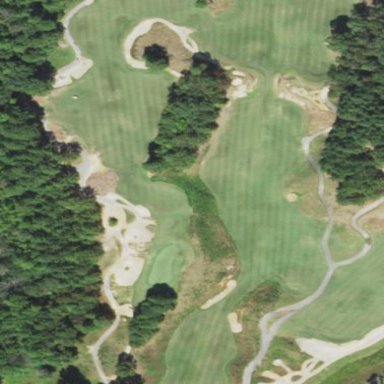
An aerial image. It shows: Golf fairway in the image.